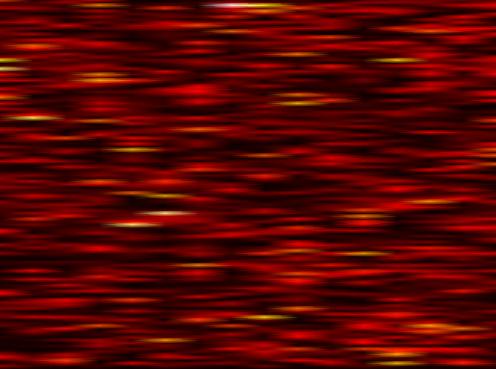
Label: FBMC